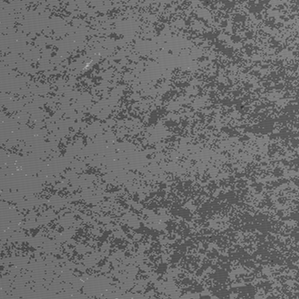
Label: frost